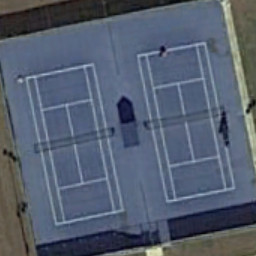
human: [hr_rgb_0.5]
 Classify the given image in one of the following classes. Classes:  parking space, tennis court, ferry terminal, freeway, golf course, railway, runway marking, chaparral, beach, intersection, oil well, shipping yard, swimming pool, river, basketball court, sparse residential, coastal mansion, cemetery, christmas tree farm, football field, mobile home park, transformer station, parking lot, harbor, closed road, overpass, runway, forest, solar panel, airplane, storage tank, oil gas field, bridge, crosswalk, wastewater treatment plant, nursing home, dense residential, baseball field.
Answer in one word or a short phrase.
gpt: tennis court